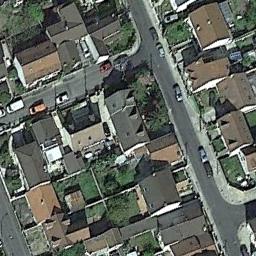
Label: residential